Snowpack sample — Loveland Pass, Silver Plume, Colorado, USA (12/14/25, 10:50 AM MST)
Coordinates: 39.664, -105.882
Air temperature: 36 °F
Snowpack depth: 67 cm
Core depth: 30 cm
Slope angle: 6°, slope face: 326°
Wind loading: low
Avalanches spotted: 0
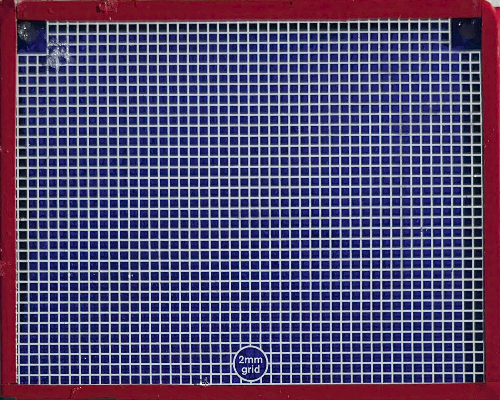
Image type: profile
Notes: No avalanches spotted, very late start to the season with minimal snowpack